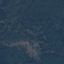
Land use / land cover class: Forest